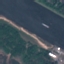
Land use / land cover class: River